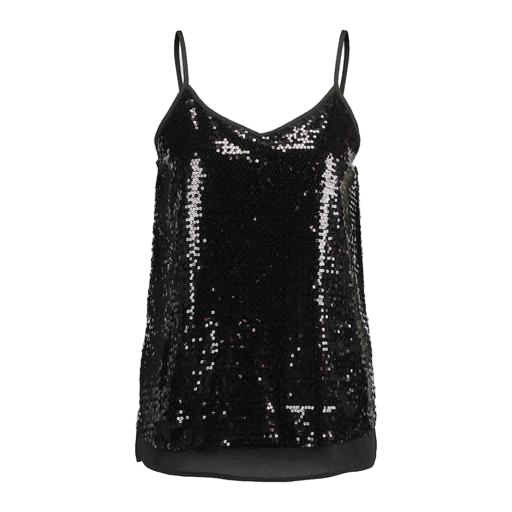
black sequin cold shoulder cami top, black sleeveless sequined top, black sequin top, white background